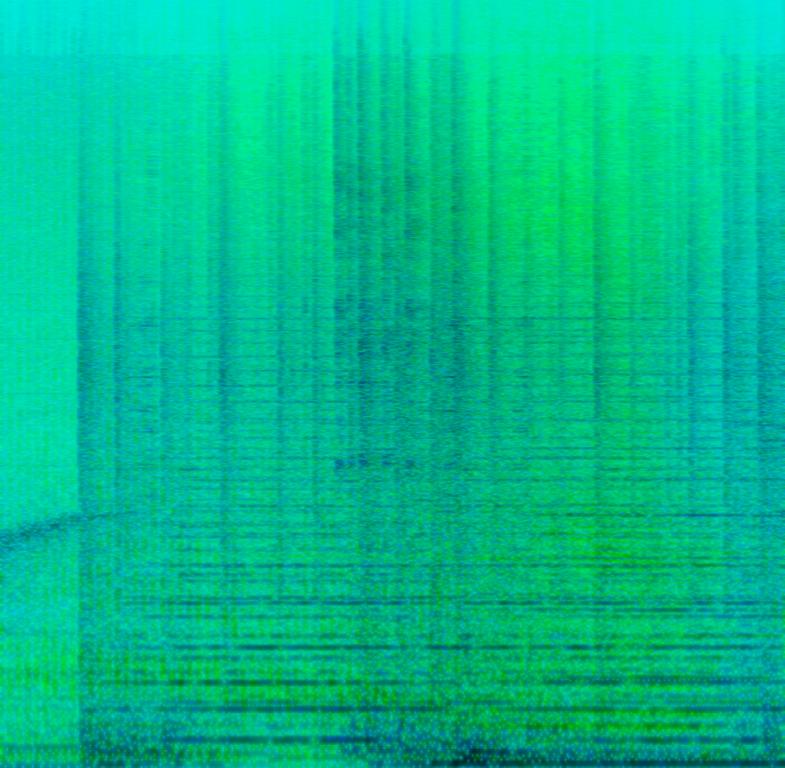
This music is an electronic instrumental. The tempo is fast with atmospheric synthesiser, intense drumming and ambient sounds of a helicopter, ambulance siren and wind. The music sounds sinister, grim, dangerous, urgent, panicky, catastrophic , exigent , acute, compelling and emergent. This is electronic music.